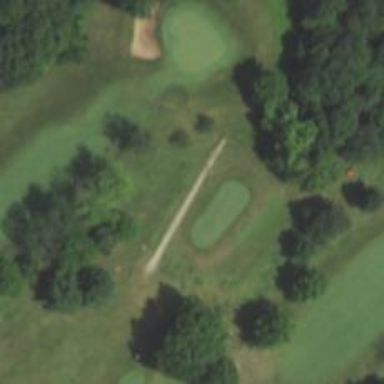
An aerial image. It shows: Golf cartpath that is also road path.